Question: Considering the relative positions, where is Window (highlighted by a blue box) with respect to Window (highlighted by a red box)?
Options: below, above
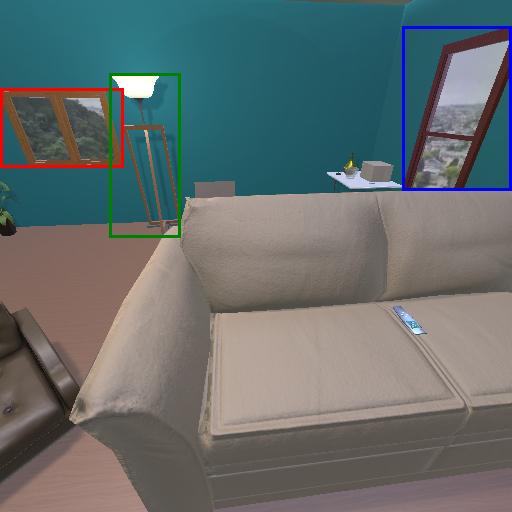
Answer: below